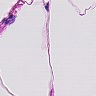
Metastatic tissue present: no